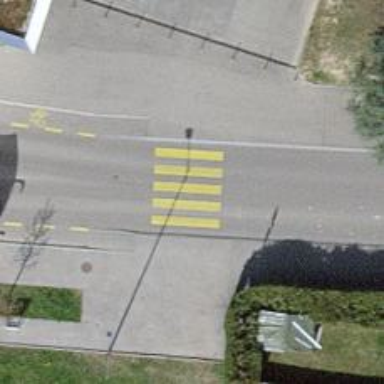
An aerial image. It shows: Uncontrolled crossing on the road.